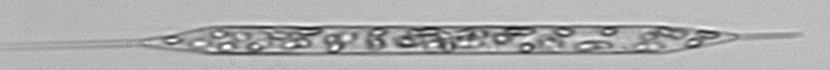
Label: Rhizosolenia